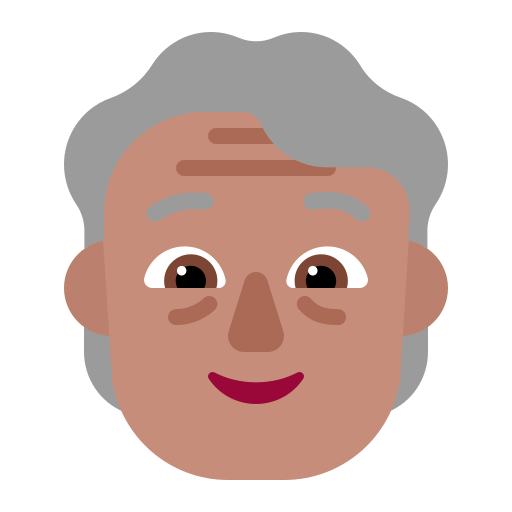
older person flat